Interaction volume radius: 5 \u00c5
Interaction volume height: 20 \u00c5
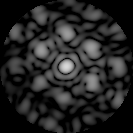
Disorder parameter: 0.4878